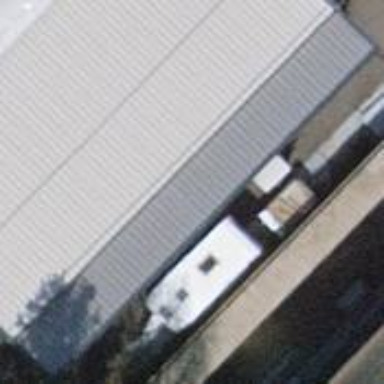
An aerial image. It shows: View of roof of building.